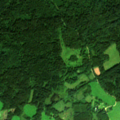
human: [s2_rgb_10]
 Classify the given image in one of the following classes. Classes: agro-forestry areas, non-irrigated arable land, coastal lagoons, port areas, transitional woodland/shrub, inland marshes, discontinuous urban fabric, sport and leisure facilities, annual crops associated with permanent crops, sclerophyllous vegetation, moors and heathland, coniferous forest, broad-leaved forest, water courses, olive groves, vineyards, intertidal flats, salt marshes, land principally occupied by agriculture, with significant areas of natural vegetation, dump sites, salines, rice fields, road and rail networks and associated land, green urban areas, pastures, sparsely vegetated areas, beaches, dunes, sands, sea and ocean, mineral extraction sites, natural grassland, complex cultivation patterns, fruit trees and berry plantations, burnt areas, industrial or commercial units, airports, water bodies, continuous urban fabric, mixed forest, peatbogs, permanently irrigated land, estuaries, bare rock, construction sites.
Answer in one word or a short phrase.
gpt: pastures, land principally occupied by agriculture, with significant areas of natural vegetation, broad-leaved forest, coniferous forest, mixed forest